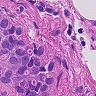
Metastatic tissue present: yes